Question: I have a custom dialog which extends the Dialog class and a simple custom layout like the one from below:
'''
<RelativeLayout
xmlns:android="http://schemas.android.com/apk/res/android"
android:layout_width="fill_parent"
android:layout_height="fill_parent"
android:background="@android:drawable/list_selector_background"
>
<TextView
android:id="@+id/text_view"
android:layout_width="fill_parent"
android:layout_height="50dp"
android:gravity="center_vertical"
android:paddingLeft="10dp"
android:background="@color/transparent"
android:textColor="@color/black"
android:textSize="16sp"
android:focusable="true"/>
'''
My problem is that the trackball makes the text not visible when a row is selected like in the attached image.

The list_selector_background code is from Android and it looks like this:
'''
<?xml version="1.0" encoding="utf-8"?>
'''
'''
<item android:state_window_focused="false" android:drawable="@color/transparent" />
<!-- Even though these two point to the same resource, have two states so the drawable will invalidate itself when coming out of pressed state. -->
<item android:state_focused="true" android:state_enabled="false" android:state_pressed="true" android:drawable="@drawable/list_selector_background_disabled" />
<item android:state_focused="true" android:state_enabled="false" android:drawable="@drawable/list_selector_background_disabled" />
<item android:state_focused="true" android:state_pressed="true" android:drawable="@drawable/list_selector_background_transition" />
<item android:state_focused="false" android:state_pressed="true" android:drawable="@drawable/list_selector_background_transition" />
<item android:state_focused="true" android:drawable="@drawable/list_selector_background_focus" />
'''
And my ListView xml code is this:
'''
<ListView xmlns:android="http://schemas.android.com/apk/res/android"
android:layout_width="fill_parent"
android:layout_height="fill_parent"
android:drawSelectorOnTop="true"
android:background="@color/white"
android:cacheColorHint="@color/transparent">
</ListView>
'''
I saw that on an AlertDialog (the one from Android) is working okay. What should I do to solve this problem?
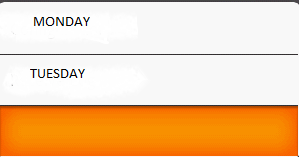
Answer: try this: remove "android" text from this line. like;
'''
android:background="@drawable/list_selector_background"
'''
add in list view
'''
android:cacheColorHint="@android:color/transparent"
android:drawSelectorOnTop="false"
android:listSelector="@android:color/transparent"
android:fadingEdge="none"
'''
this one work for me